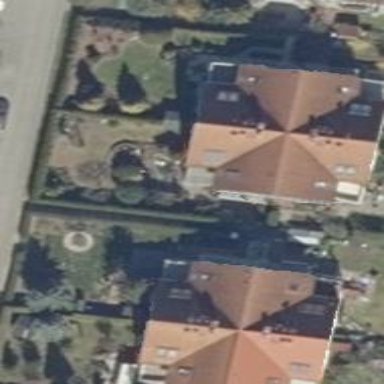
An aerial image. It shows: Residential building with gabled roof.